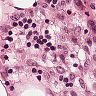
Metastatic tissue present: no